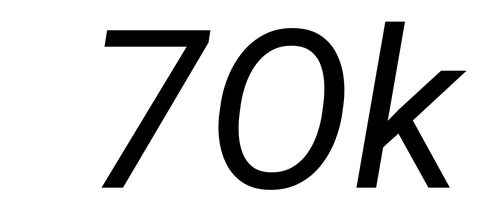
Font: Roboto-Italic_Italic